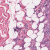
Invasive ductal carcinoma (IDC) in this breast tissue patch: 1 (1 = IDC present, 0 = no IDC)